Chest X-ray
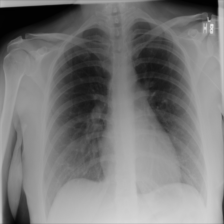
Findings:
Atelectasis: negative
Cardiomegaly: negative
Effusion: negative
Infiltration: negative
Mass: negative
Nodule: negative
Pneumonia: negative
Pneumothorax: negative
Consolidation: negative
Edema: negative
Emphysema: negative
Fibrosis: negative
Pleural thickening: negative
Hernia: negative